Question:
Just wondering which tool generated this git tree view? Thanks.
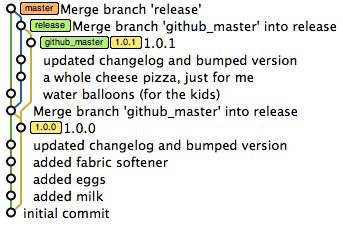
Answer: This is <URL> output to console!